Question: This is a follow-up question on <URL>.
Since Chapter 3 of <URL>, I only get a plain, grey screen, with nothing on it:

I decided to go on with the tutorial, hoping that the next chapters would result in fixing what was wrong by updating some files, but it did not.
There is no error in the server log, so I cannot reproduce them here.
However, you can find all the files of the project on GitHub: <URL>
: here are the client-side console logs:
'''
Uncaught TypeError: Template.__create__ is not a function
meteor.js:225 Uncaught TypeError: Cannot read property 'prototype' of undefined
iron-router.js:1475 Uncaught TypeError: undefined is not a function
global-imports.js:3 Uncaught TypeError: Cannot read property 'RouteController' of undefined
template.layout.js:2 Uncaught ReferenceError: Template is not defined
template.loading.js:2 Uncaught ReferenceError: Template is not defined
template.post_item.js:2 Uncaught ReferenceError: Template is not defined
template.post_page.js:2 Uncaught ReferenceError: Template is not defined
template.posts_list.js:2 Uncaught ReferenceError: Template is not defined
template.main.js:2 Uncaught ReferenceError: Template is not defined
router.js:1 Uncaught ReferenceError: Router is not defined
post_item.js:1 Uncaught ReferenceError: Template is not defined
posts_list.js:1 Uncaught ReferenceError: Template is not defined
posts.js:1 Uncaught ReferenceError: Meteor is not defined
meteor.js:888 Exception in defer callback: TypeError: Cannot read property 'insert' of undefined
at Utils.extend.autoRender (http://localhost:3000/packages/iron-router.js?af9f4791b8af4582a37d93bcade1eed163a976a8:1636:17)
at http://localhost:3000/packages/iron-router.js?af9f4791b8af4582a37d93bcade1eed163a976a8:1465:16
at _.extend.withValue (http://localhost:3000/packages/meteor.js?43b7958c1598803e94014f27f5f622b0bddc0aaf:955:17)
at http://localhost:3000/packages/meteor.js?43b7958c1598803e94014f27f5f622b0bddc0aaf:435:45
at Object.<anonymous> (http://localhost:3000/packages/meteor.js?43b7958c1598803e94014f27f5f622b0bddc0aaf:983:22)
at onGlobalMessage (http://localhost:3000/packages/meteor.js?43b7958c1598803e94014f27f5f622b0bddc0aaf:372:23)
'''
Any idea of what I am doing wrong?
Or at least, where I should start looking to find what is going wrong?
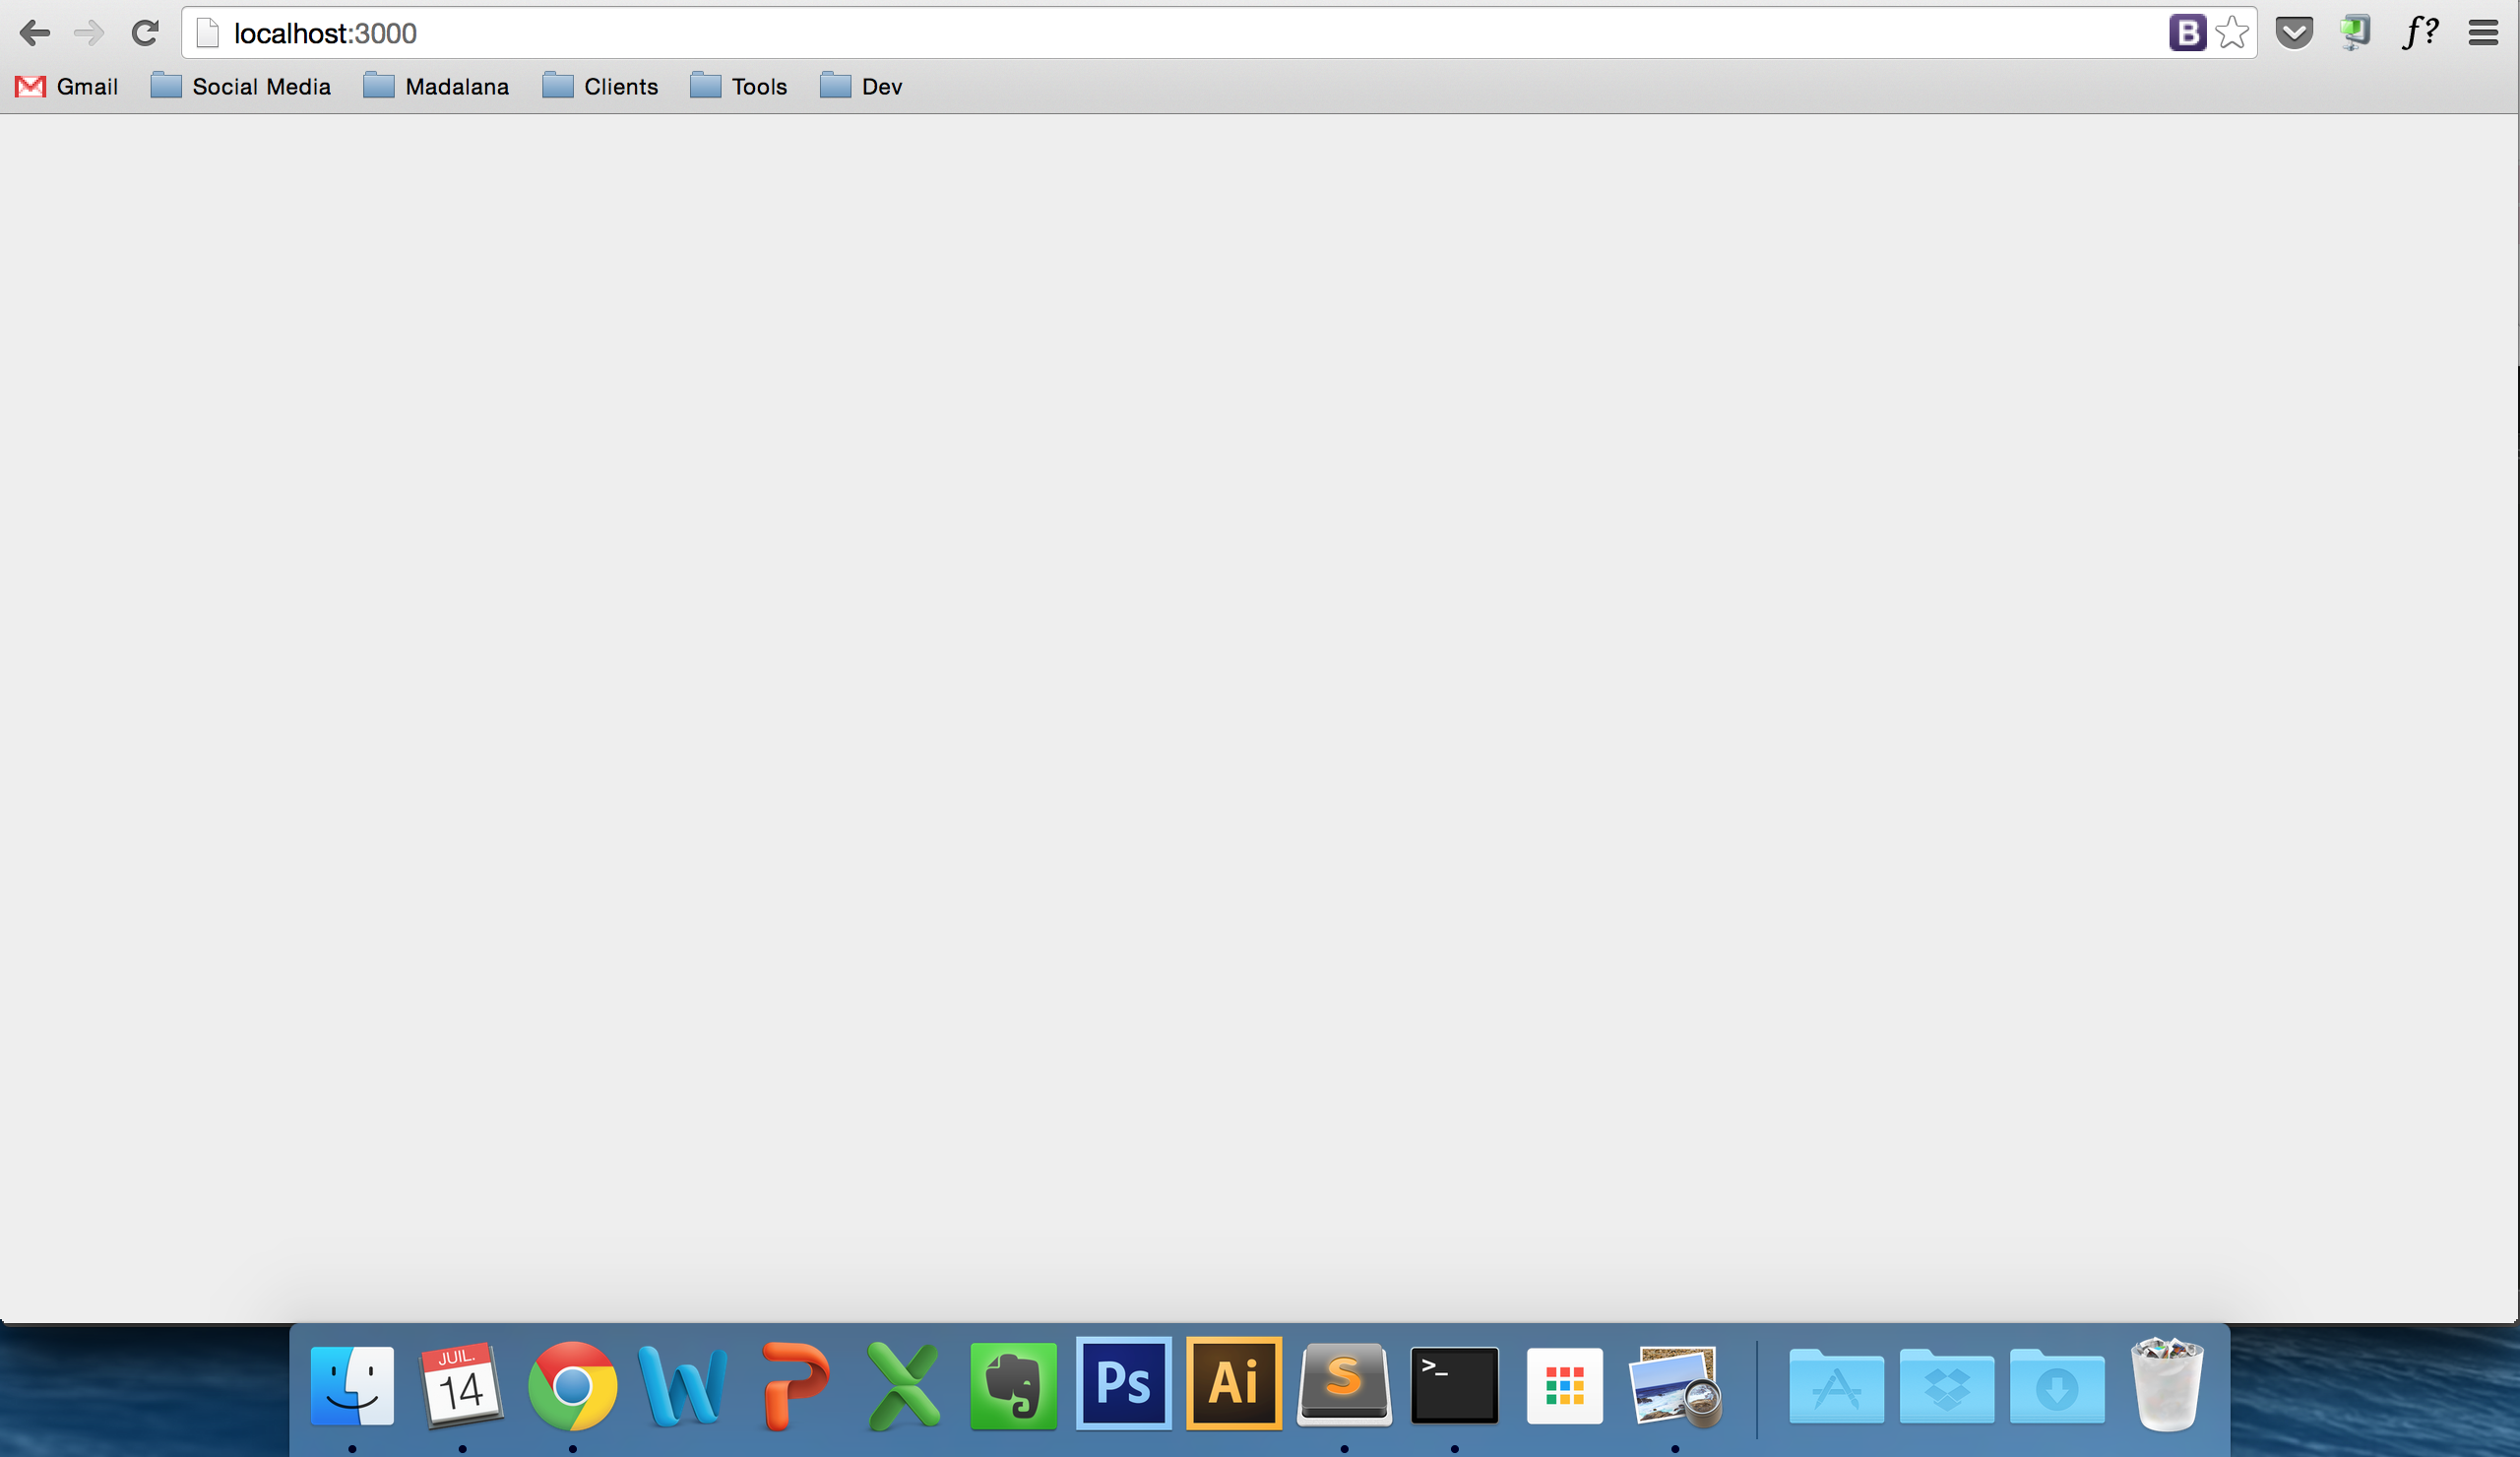
Answer: Problem may be you're following old version of the book or with microscope(not sure)
I cloned your app and tried to run
in your .meteor/packages file
change
'''
iron-router
spin
'''
to
'''
iron:router
sacha:spin
'''
it is working fine for me afer these changes